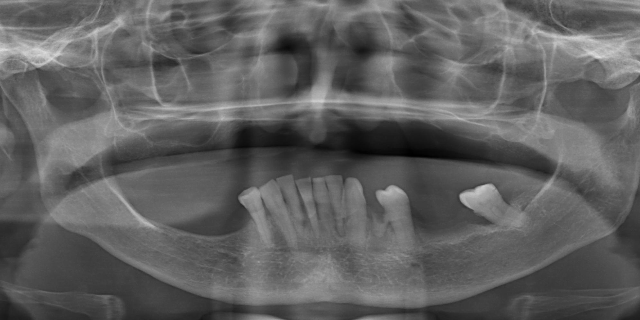
adult